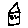
Label: house